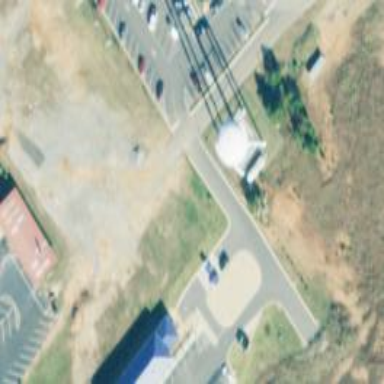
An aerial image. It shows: Water tower that is man-made.